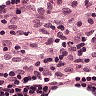
Metastatic tissue present: no